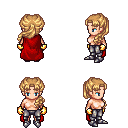
a pixel art fantasy rpg character, female body template, human, light skin, red cape, metal pants, light blonde princess hairstyle, gold gloves, metal boots, four views (front, back, left, right), 2x2 character sprite sheet, small pixel art, hard edges, no anti-aliasing